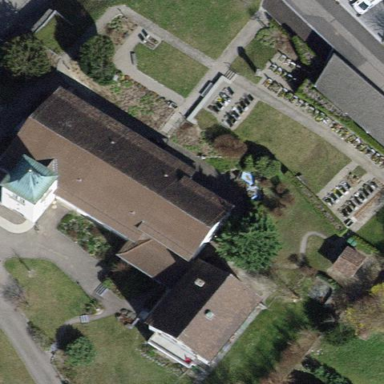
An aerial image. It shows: Church which is place of worship.